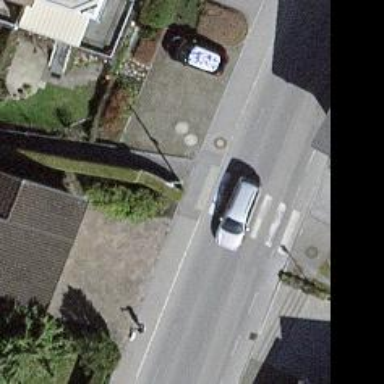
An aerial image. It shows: Uncontrolled zebra crossing with white markings on the road.